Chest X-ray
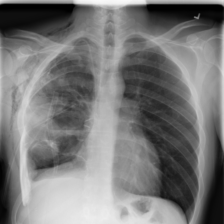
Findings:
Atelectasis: negative
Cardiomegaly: negative
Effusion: negative
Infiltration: negative
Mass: negative
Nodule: negative
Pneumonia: negative
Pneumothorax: negative
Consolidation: negative
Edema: negative
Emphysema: negative
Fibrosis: negative
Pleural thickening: negative
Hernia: negative